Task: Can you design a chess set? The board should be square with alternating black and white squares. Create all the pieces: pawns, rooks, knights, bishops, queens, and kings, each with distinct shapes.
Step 464:
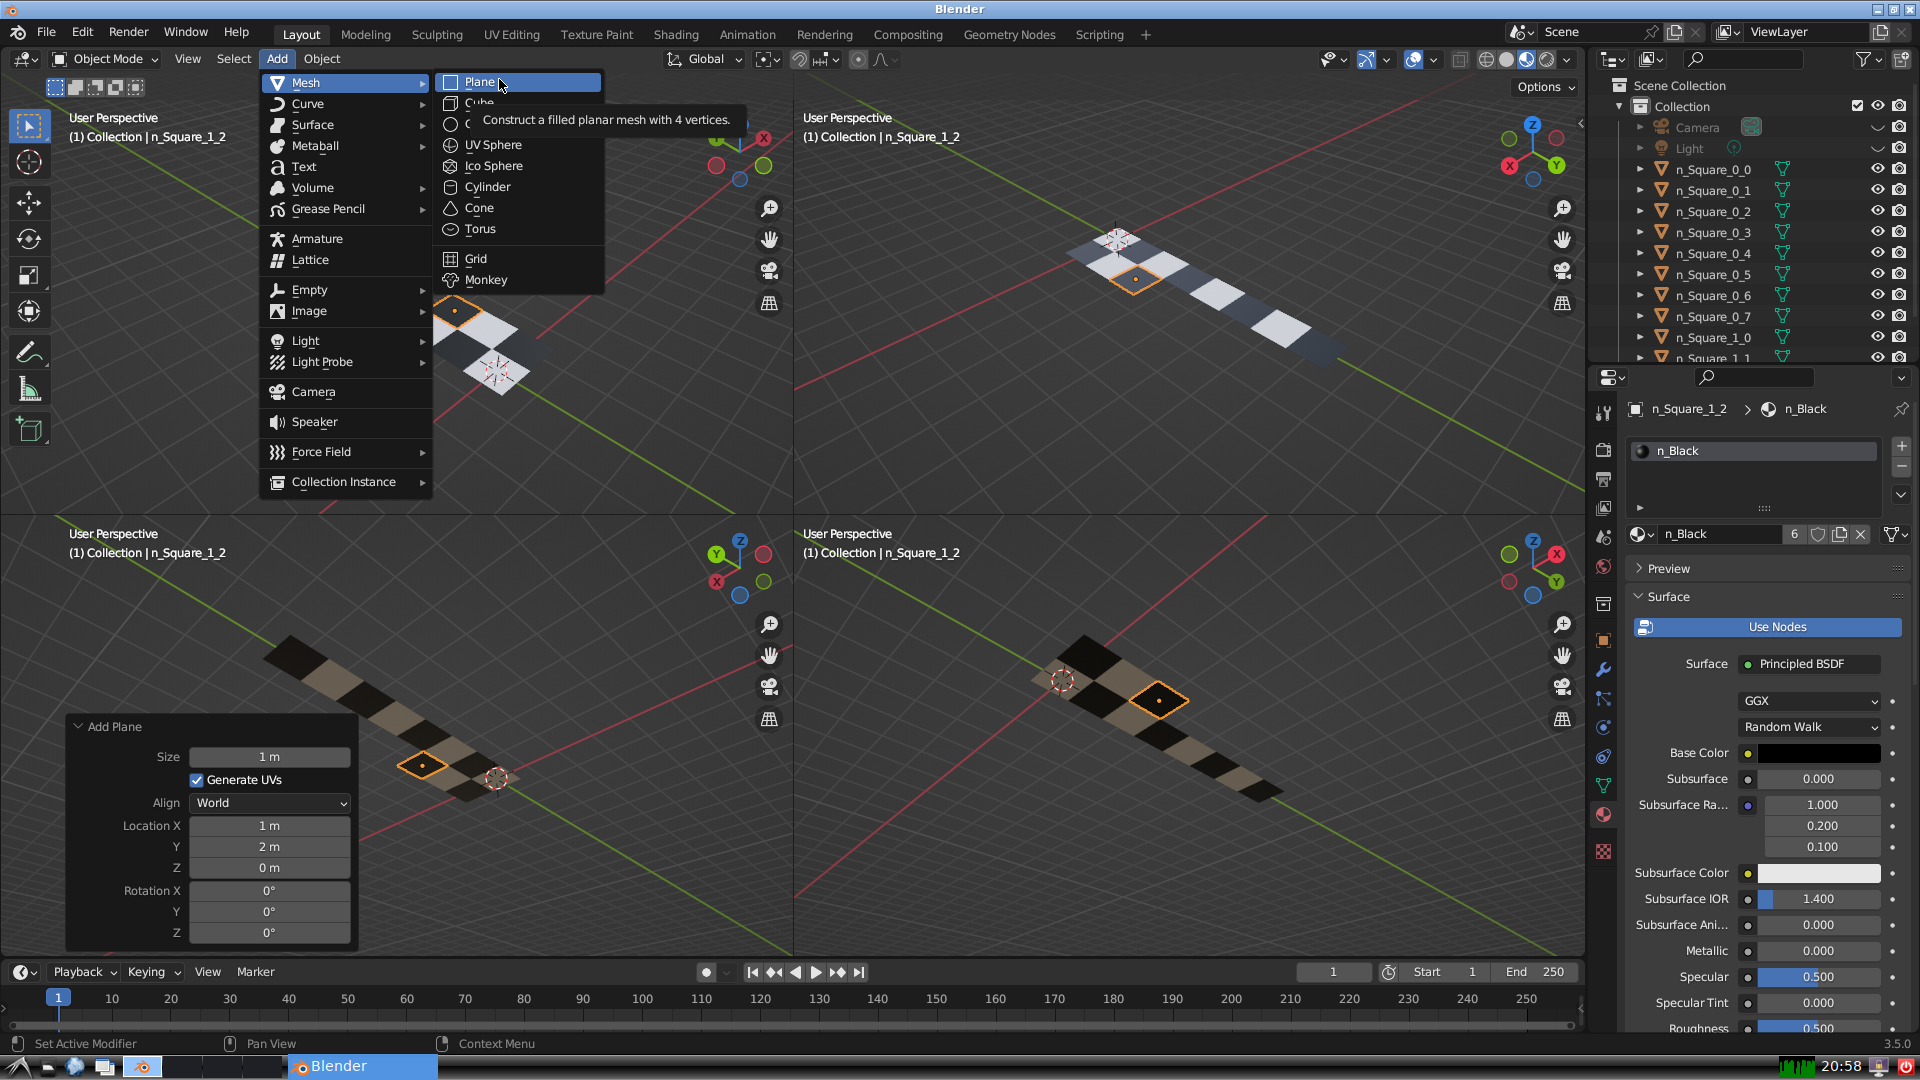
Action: click: no